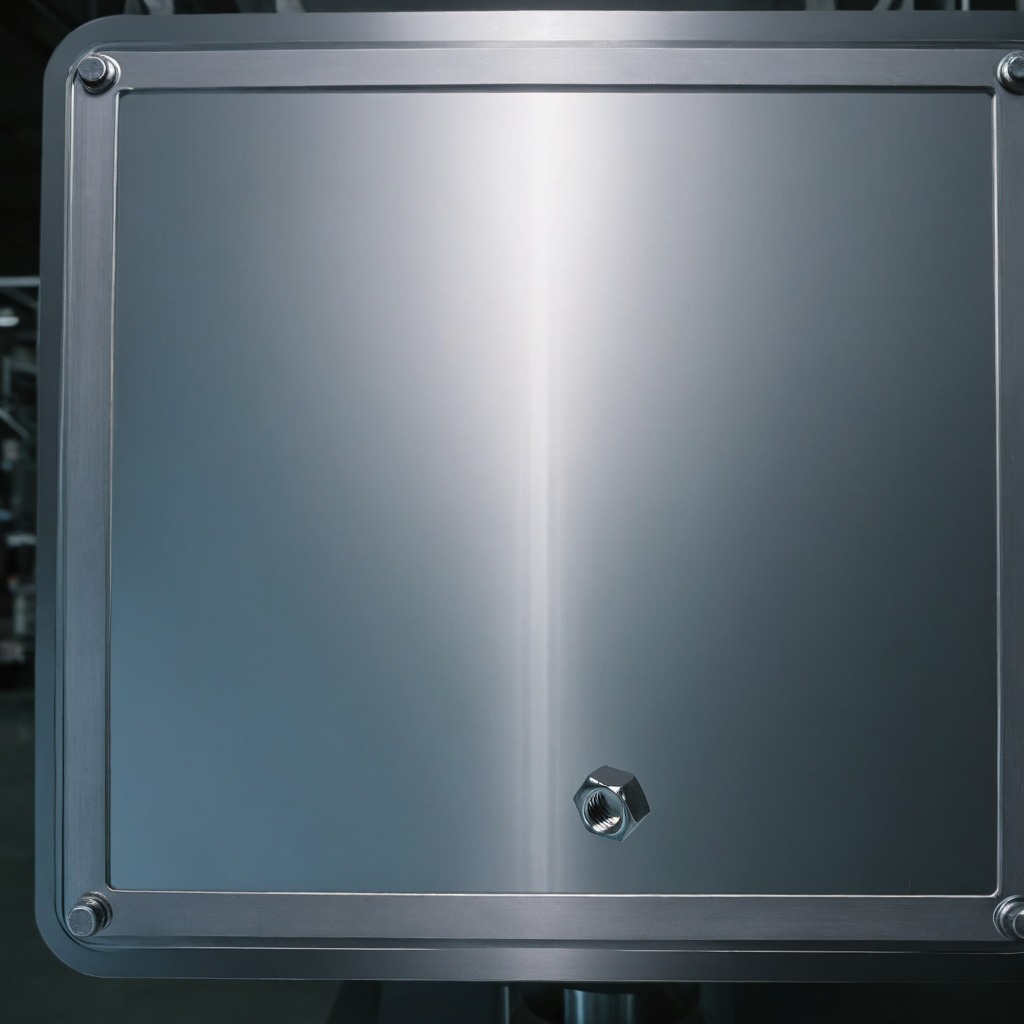
A metal nut is lying on the metal table in a machine shop under fluorescent lights.